Field crop: maize
Growth stage: 1
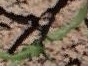
Species: maize